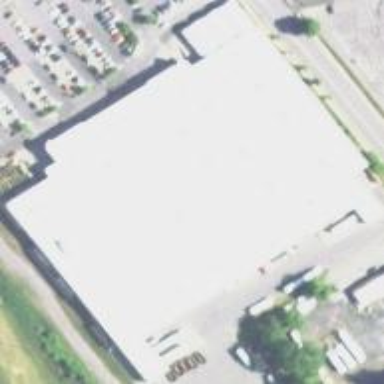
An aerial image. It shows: Supermarket building.